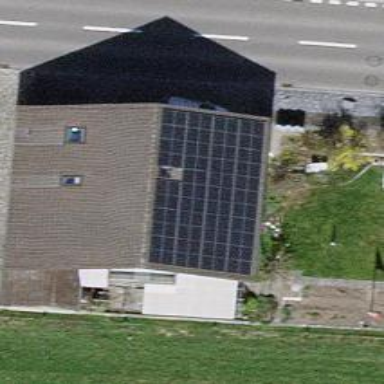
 consisting of solar photovoltaic panels."